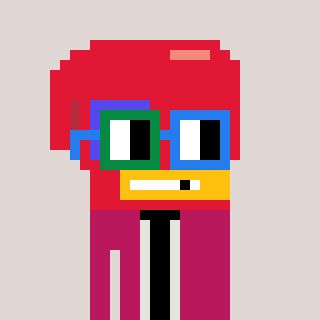
a pixel art character with square green and blue glasses, a boxing glove-shaped head and a darkpink-colored body on a warm background